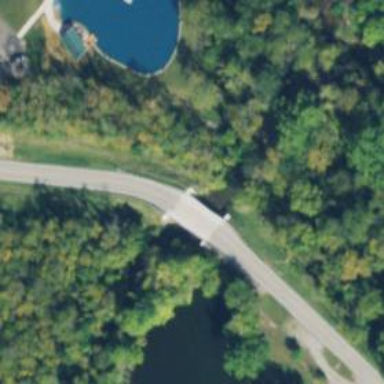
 passing over bridge. The surroundings indicate agricultural land."